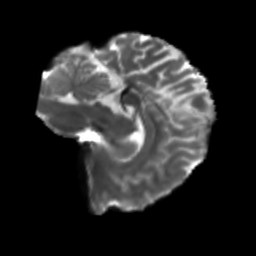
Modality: T2w
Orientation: sagittal
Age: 36
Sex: female
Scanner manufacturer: siemens
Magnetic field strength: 3 T
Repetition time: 5.25 s
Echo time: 0.08 s